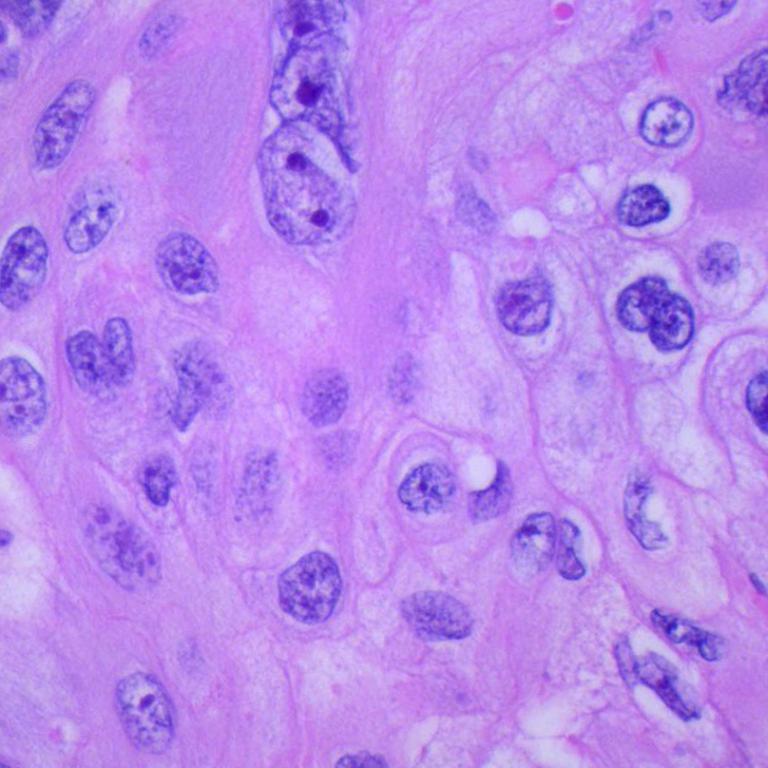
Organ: lung
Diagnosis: squamous carcinomas